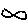
Label: fish